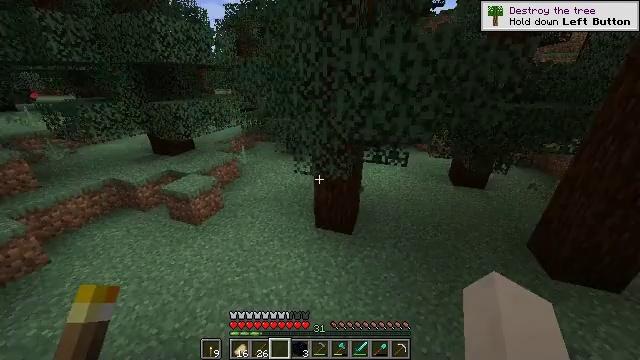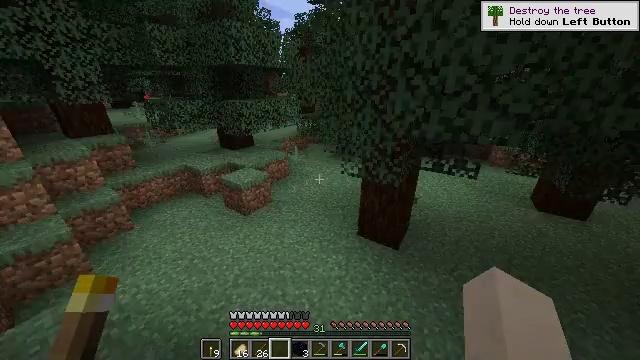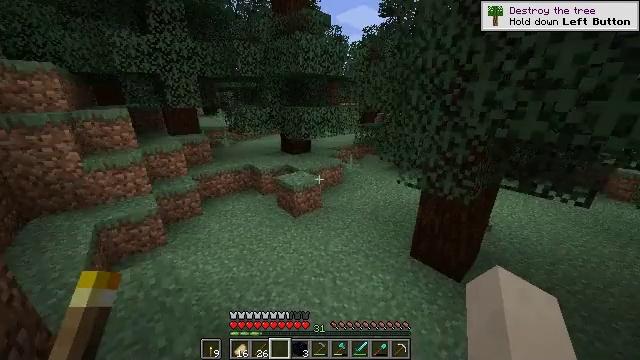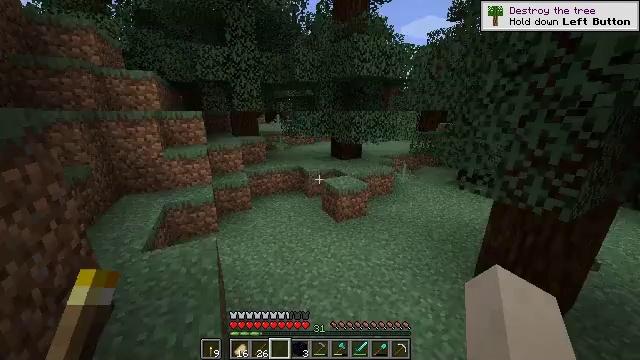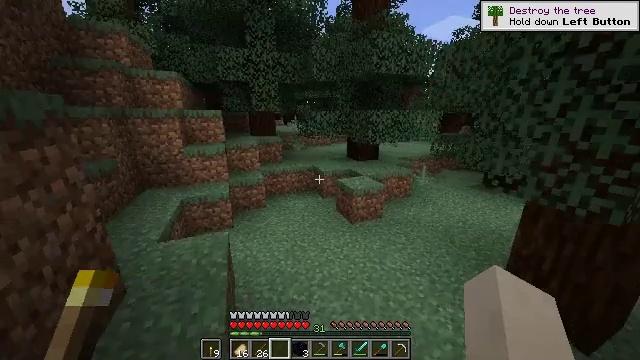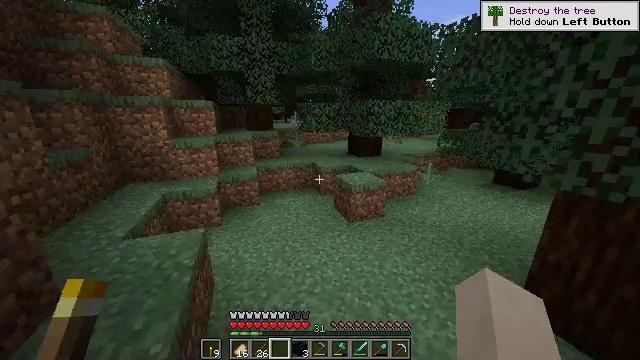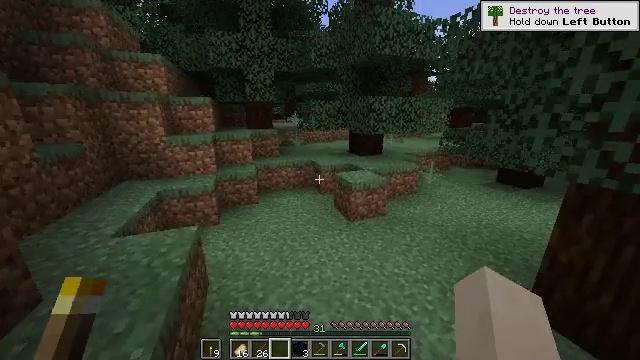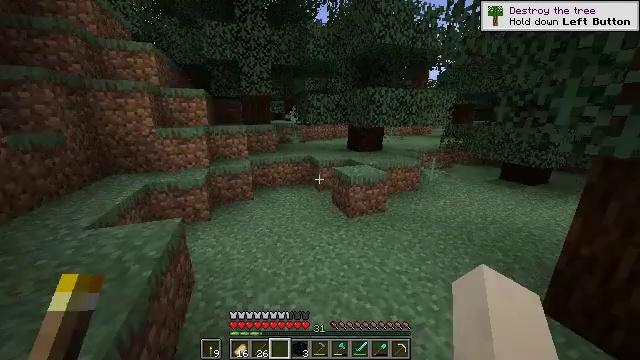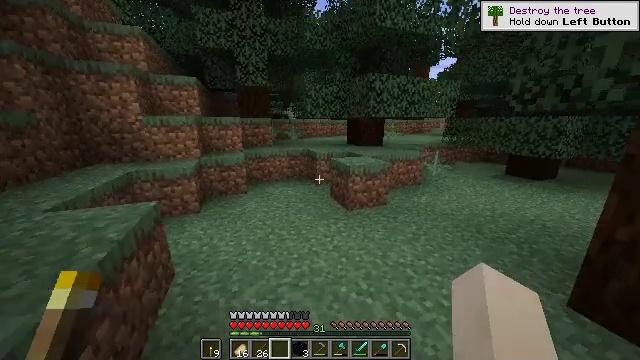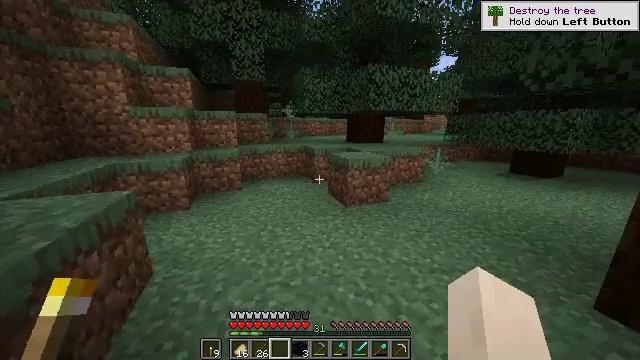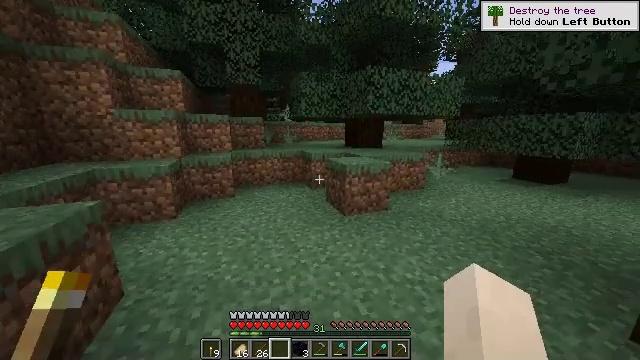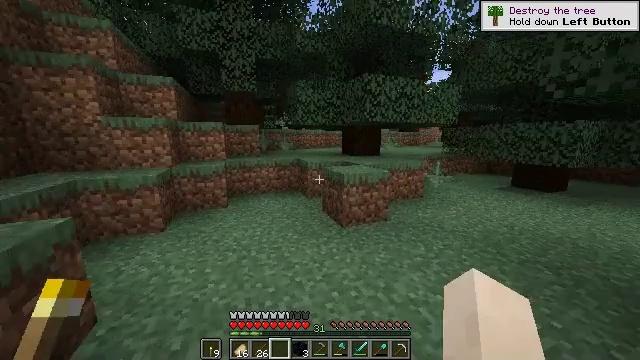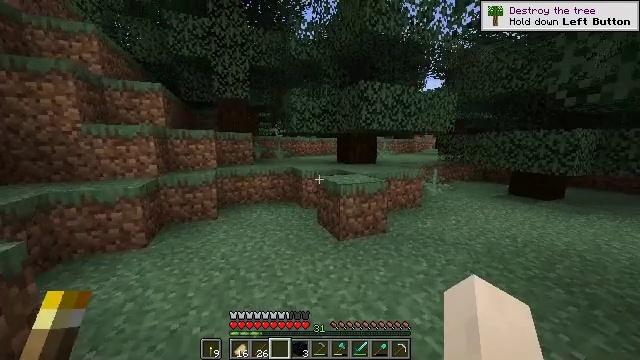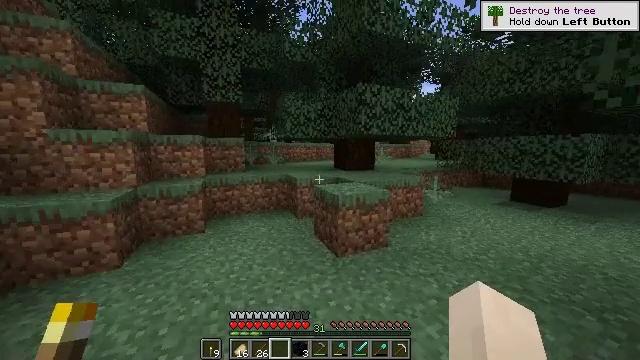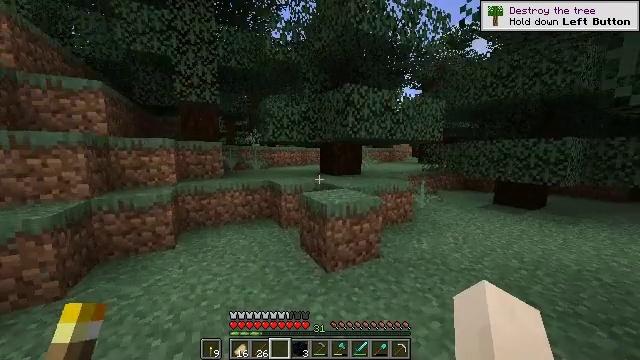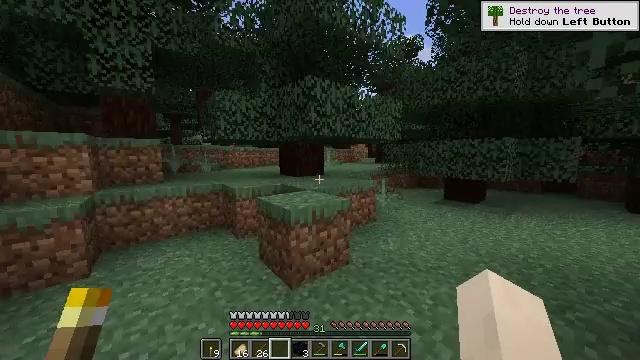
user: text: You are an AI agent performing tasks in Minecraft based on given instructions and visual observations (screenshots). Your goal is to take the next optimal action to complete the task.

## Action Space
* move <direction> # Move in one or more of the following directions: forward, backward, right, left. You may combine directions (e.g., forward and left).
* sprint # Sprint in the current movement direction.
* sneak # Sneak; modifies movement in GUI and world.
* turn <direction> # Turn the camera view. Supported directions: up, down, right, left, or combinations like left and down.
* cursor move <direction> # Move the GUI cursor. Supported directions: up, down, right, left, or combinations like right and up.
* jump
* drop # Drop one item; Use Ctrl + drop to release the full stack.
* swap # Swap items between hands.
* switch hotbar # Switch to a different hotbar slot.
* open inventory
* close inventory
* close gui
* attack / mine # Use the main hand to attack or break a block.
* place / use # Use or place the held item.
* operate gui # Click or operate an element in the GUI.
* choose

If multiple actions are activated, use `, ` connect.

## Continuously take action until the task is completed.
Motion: motion action
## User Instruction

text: Attack the large fern to gather it.
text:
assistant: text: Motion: move forward, sprint, turn left and up
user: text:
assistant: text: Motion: move forward, sprint, turn left and up
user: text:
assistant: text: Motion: move forward, sprint, turn left and up
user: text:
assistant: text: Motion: move forward, turn left
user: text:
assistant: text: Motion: move forward, turn left
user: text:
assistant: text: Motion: move forward
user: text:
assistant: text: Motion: move forward
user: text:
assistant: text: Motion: move forward
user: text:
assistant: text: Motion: move forward
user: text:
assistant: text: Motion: move forward, turn up
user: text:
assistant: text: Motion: move forward, turn up
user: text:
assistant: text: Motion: move forward, turn right and up
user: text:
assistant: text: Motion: move forward, turn right and up
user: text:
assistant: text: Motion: move forward, turn right and up
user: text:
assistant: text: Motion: move forward, turn right
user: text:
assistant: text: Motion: move forward, turn right
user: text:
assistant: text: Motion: move forward, turn right and down
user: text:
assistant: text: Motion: move forward, turn right
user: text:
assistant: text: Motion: move forward
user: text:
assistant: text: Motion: move forward
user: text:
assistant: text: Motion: move forward
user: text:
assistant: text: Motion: move forward
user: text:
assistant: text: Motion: move forward
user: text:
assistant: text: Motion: move forward
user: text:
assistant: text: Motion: move forward
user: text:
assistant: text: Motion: move forward
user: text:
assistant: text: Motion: move forward
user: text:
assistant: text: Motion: move forward
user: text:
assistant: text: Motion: move forward
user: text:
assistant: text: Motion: move forward